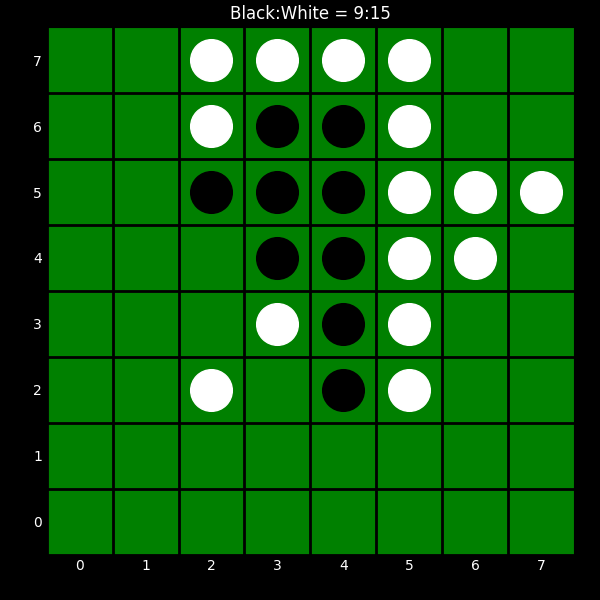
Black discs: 9
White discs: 15